Current action and preconditions to check: trajectory_clear

Your task: For each precondition in the list above, predict whether it will hold at this action.

Consider the current scene as observed from the mobile robot's camera, and analyze the predicted future states of all dynamic agents (e.g., people, animals, vehicles, or any moving entities) within the NEXT SECOND.

IMPORTANT: Only answer "very likely" if you are absolutely certain—based on strong, clear evidence—that a dynamic agent will violate the precondition in the predicted future state. Do NOT answer "very likely" for unlikely, ambiguous, or low-probability risks.

Ask yourself for each precondition: Is there a high probability, with clear and convincing evidence, that the predicted future states of any dynamic agent will interfere with the predicted future state of the currently executing action within the NEXT SECOND, causing that precondition to fail?

Assess the risk level based on these predictions. Use "likely" or "very likely" if motions create a clear risk of interference.

Use "neutral" or "improbable" if agents are nearby but their predicted paths are clearly diverging or non-conflicting.

Failure Risk Categories: "very improbable", "improbable", "neutral", "likely", "very likely"

Answer Format: Output ONLY the probability_of_failure value from these categories: "very improbable", "improbable", "neutral", "likely", "very likely"

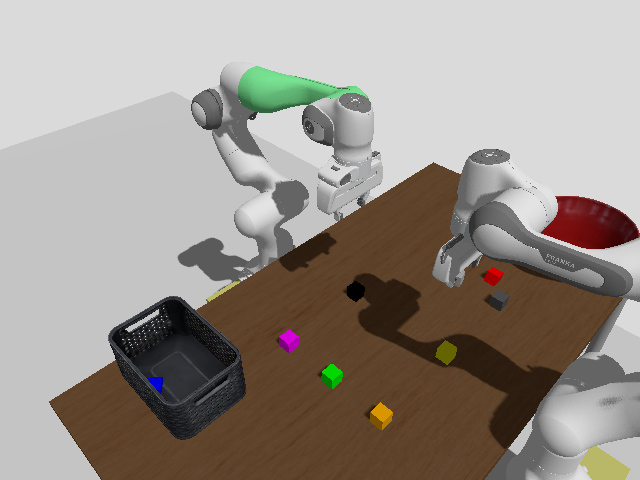

Answer: very improbable